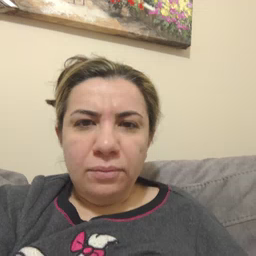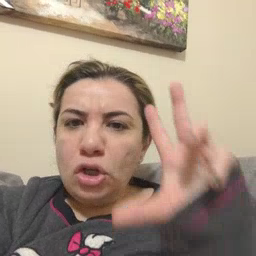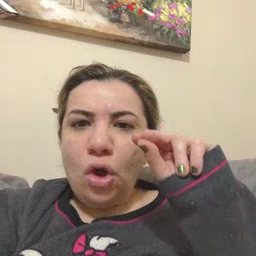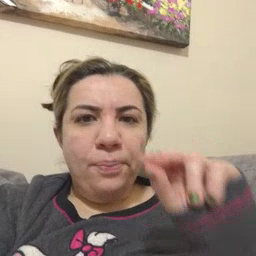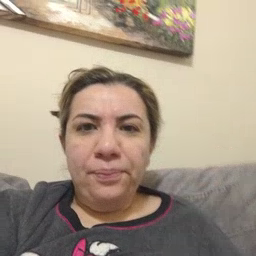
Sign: no